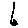
Label: flower